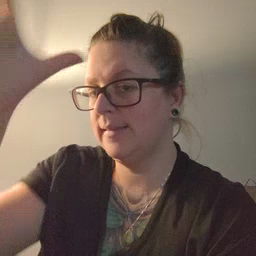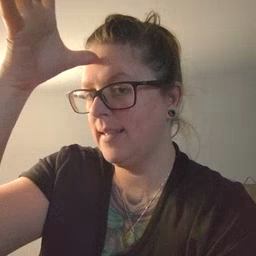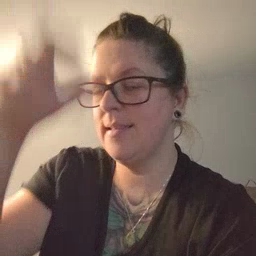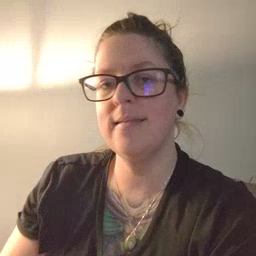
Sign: dad